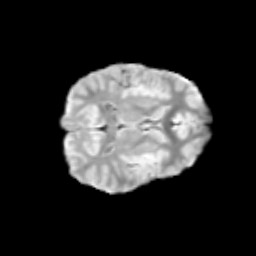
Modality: T2w
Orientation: axial
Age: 13
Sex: female
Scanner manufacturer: siemens
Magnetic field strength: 3 T
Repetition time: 3.8 s
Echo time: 0.07 s